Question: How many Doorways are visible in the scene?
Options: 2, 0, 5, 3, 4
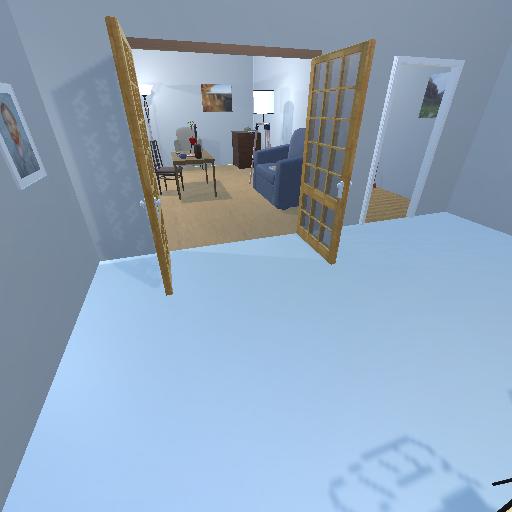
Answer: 2